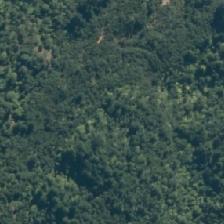
Land cover: manuka_kanuka